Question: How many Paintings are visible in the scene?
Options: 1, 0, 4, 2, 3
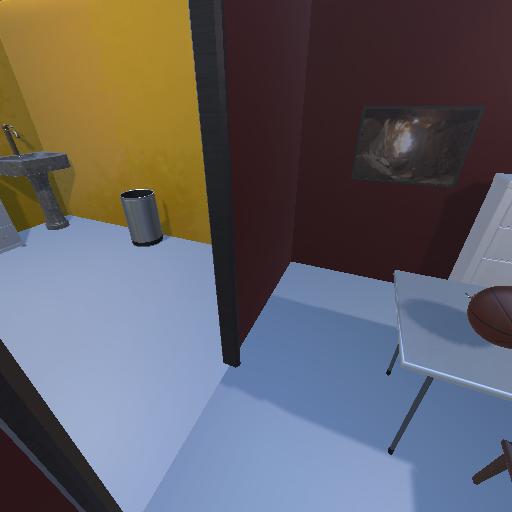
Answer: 1